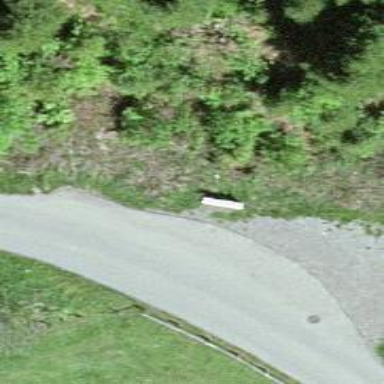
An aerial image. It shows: Bench.